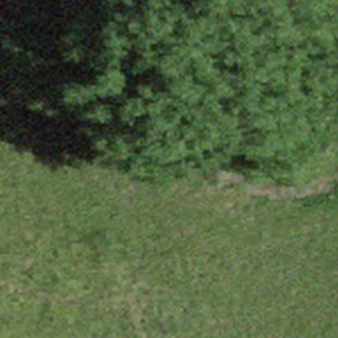
Label: other